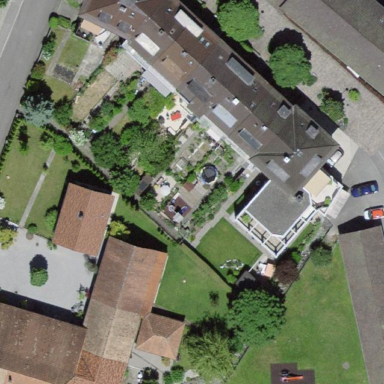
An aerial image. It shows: Terrace building with hipped roof made of roof tiles.